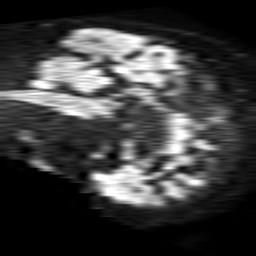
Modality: TRACE
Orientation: sagittal
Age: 64
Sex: male
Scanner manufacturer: philips
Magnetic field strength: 1.5 T
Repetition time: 4.6 s
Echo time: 0.08631 s